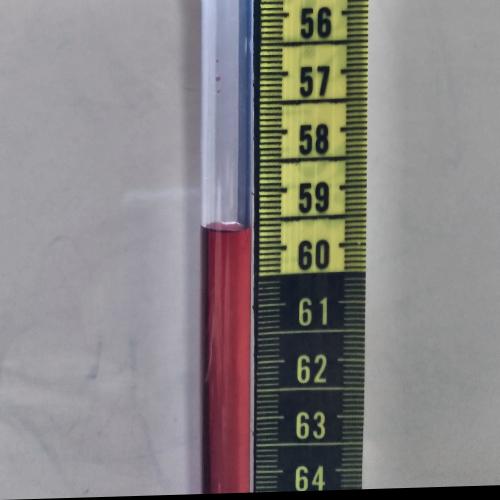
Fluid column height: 59.6 cm